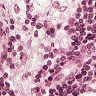
Metastatic tissue present: no